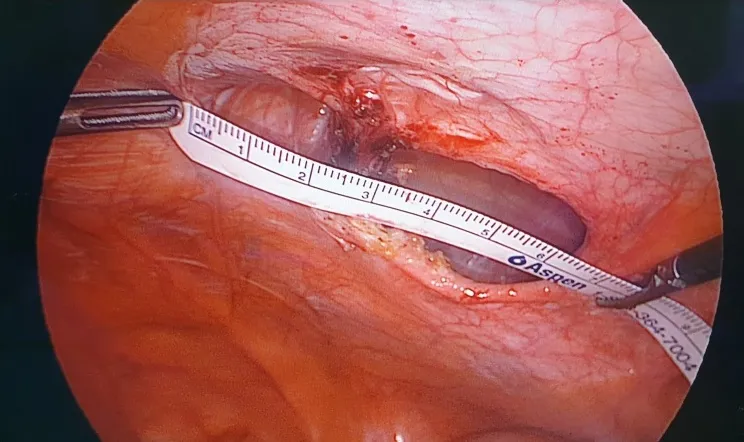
Laparoscopic view intraoperatively showing fascial defect which measures 6 cm in the largest dimension.
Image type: medical_photograph (other_medical_photograph)